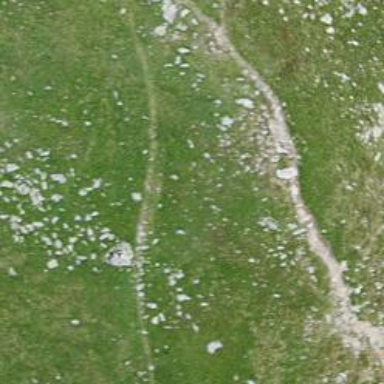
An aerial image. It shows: Ground path.